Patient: sex M, age 69
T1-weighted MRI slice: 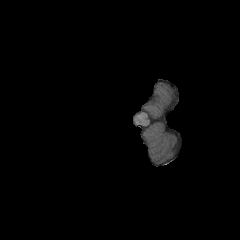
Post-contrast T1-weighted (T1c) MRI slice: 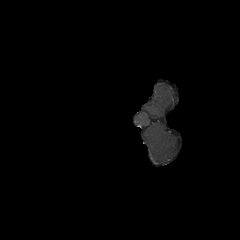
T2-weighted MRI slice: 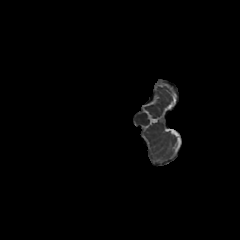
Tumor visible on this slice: no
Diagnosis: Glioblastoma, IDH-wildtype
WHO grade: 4